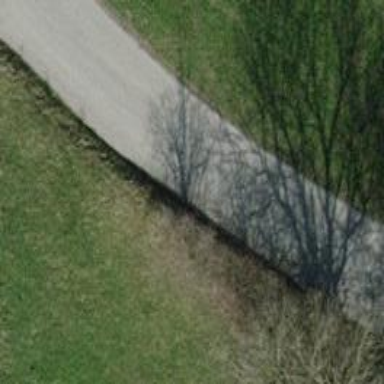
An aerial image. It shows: Unclassified road with smooth asphalt surface. The road has high-quality grade 1 tracktype.